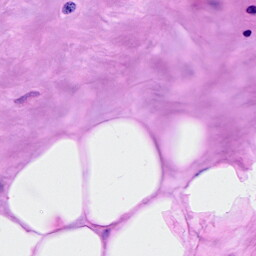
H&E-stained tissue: Breast